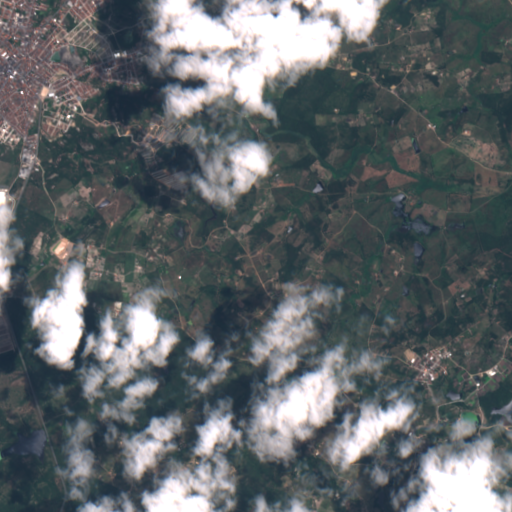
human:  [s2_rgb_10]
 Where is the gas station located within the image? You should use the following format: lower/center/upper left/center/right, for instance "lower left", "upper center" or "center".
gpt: The gas station is located in the upper left of the image.
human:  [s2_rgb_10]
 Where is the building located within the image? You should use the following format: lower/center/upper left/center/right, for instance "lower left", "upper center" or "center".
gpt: There is no building in the image.